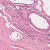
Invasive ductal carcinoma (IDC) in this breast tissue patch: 0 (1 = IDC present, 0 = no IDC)